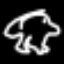
Label: frog